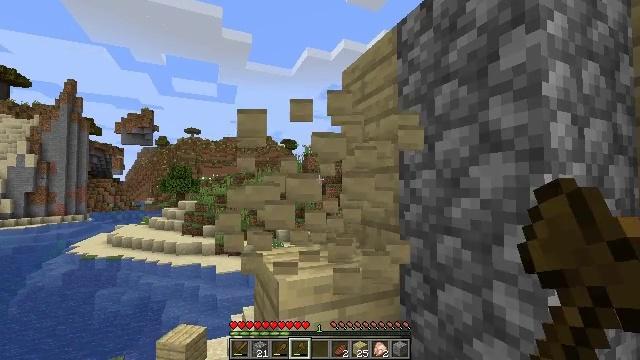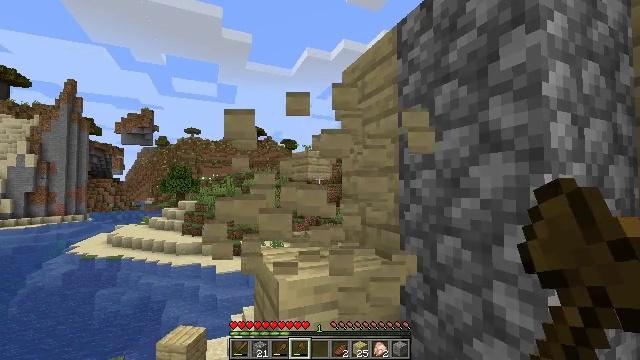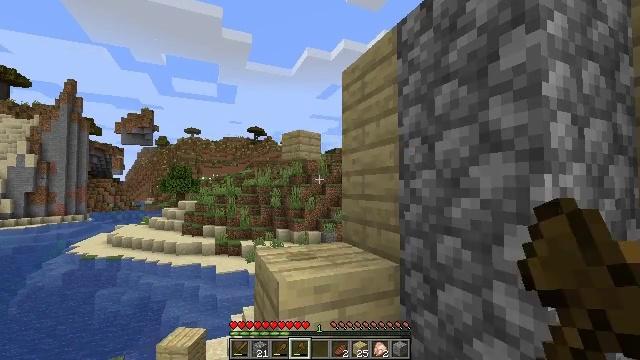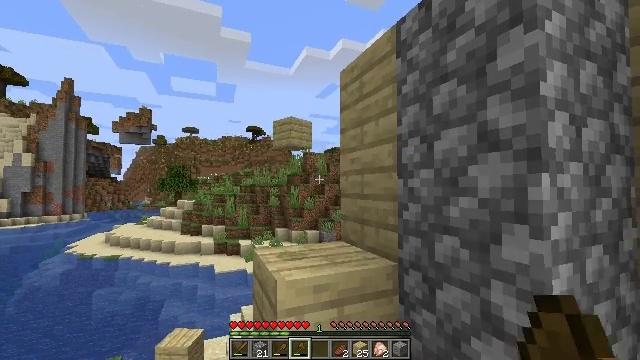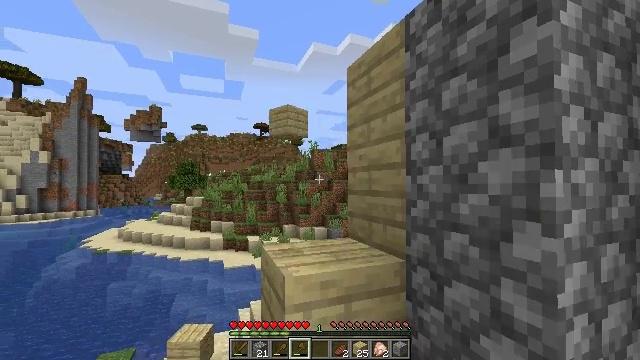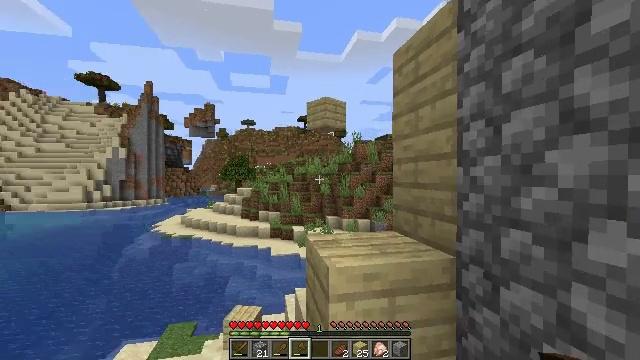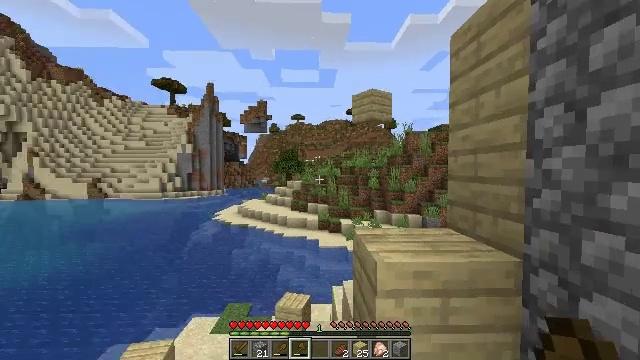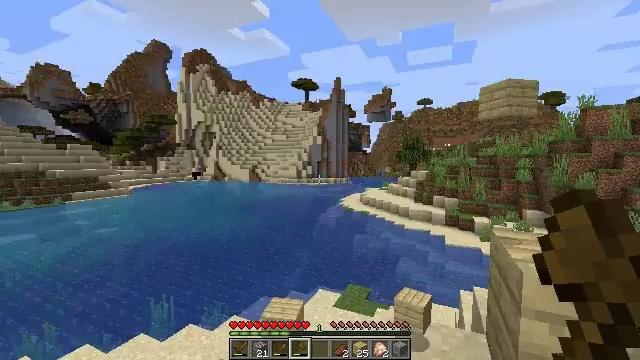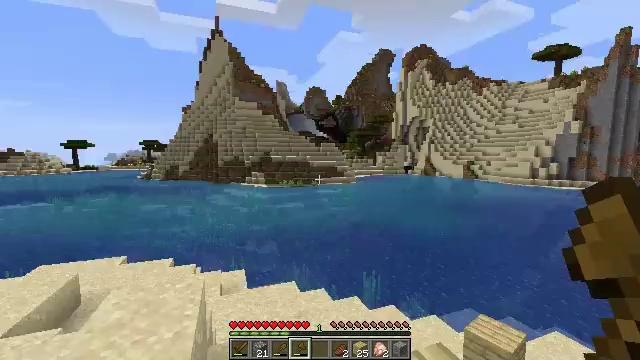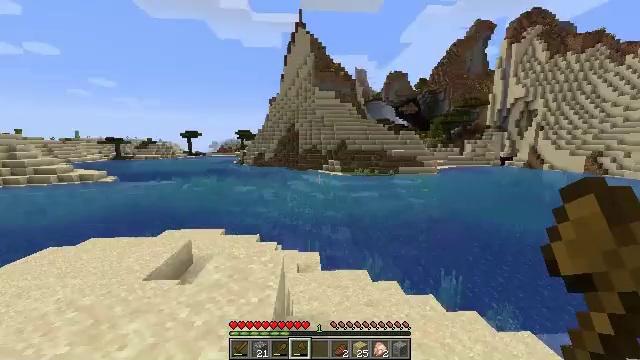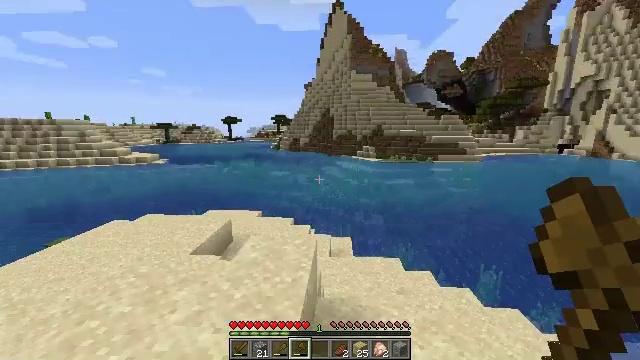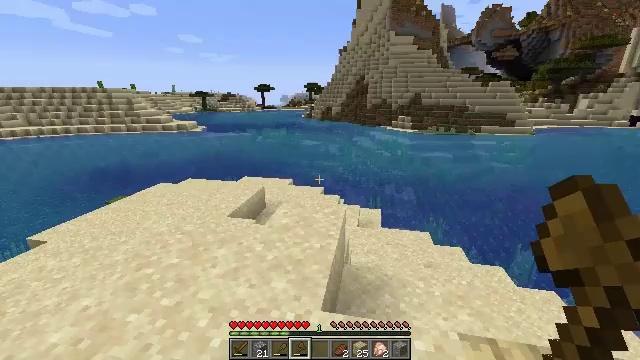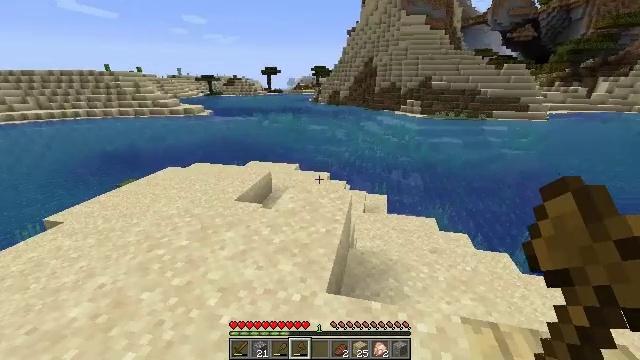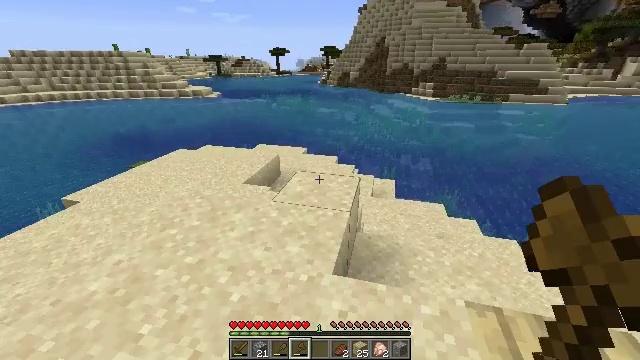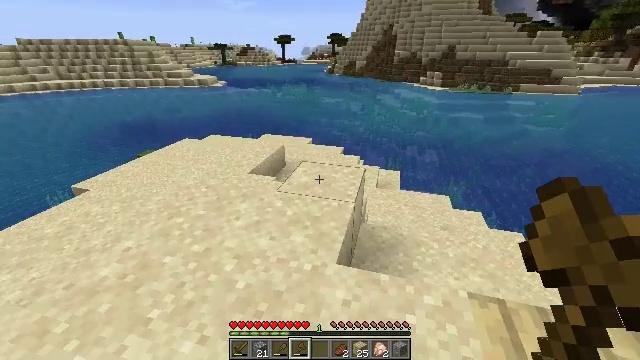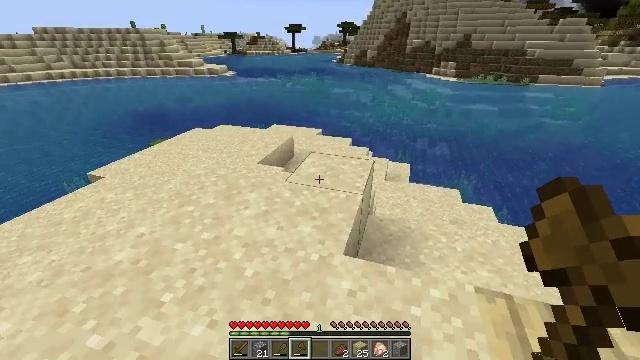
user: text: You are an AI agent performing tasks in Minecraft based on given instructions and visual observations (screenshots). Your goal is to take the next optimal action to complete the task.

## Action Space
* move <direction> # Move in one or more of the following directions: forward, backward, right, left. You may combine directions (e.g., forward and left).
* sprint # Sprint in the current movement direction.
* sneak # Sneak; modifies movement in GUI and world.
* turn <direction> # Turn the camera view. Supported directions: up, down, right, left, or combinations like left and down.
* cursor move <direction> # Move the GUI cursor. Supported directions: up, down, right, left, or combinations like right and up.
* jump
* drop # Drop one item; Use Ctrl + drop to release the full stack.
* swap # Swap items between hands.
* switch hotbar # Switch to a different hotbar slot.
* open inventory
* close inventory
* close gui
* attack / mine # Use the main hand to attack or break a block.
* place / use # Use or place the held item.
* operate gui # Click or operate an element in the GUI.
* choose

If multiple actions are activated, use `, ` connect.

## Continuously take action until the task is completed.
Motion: motion action
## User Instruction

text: Remove birch planks to collect them.
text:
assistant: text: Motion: attack / mine
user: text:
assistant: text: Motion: attack / mine
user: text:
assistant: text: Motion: no_op
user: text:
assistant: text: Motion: turn left
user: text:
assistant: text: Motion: turn left and down
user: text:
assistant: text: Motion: turn left and down
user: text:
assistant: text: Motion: turn left and down
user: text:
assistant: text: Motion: turn left and down
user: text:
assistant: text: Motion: turn left and down
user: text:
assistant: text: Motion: turn left and down
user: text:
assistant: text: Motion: turn left and down
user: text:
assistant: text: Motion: turn left and down
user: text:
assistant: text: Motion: turn left and down
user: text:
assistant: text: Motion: turn left and down
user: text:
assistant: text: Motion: turn left and down
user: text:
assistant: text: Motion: turn left and down
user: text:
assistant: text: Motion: turn left and down
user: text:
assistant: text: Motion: turn left
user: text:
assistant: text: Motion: turn left
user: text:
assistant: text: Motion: turn left
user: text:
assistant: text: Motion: turn left and up
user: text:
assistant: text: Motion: turn up
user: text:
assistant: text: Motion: turn up
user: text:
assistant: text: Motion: move forward, turn right
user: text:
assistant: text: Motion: move forward, turn right and up
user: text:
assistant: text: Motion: move forward, turn right
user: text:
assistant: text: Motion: move forward, turn right
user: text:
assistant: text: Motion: move forward, turn right
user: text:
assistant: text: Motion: move forward, turn right
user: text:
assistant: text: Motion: turn right